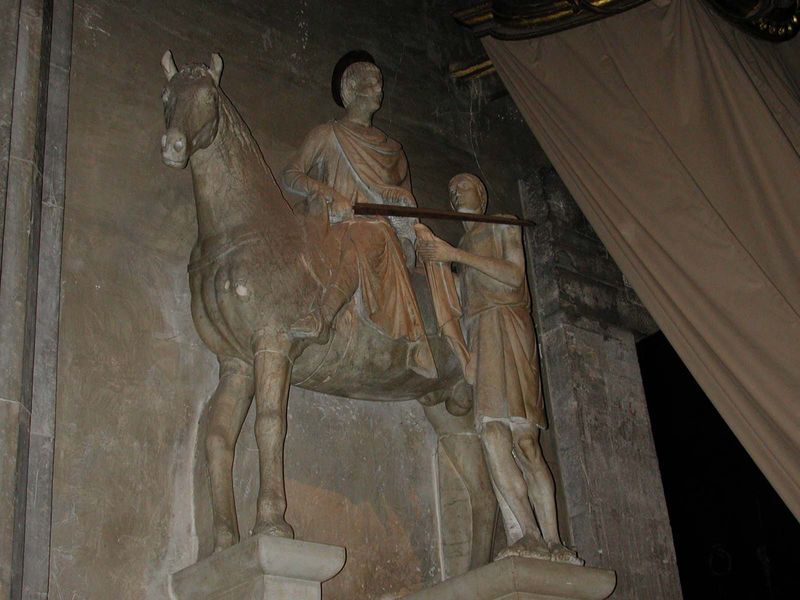
Titel: Reiterstandbild hl. Martin
Standort: Lucca, S. Martino (EU - I)
Schlagwörter: hand, mann, weiß, frau, marmor, säulen, wand, sockel, vorhang, gewand, mantel, esel, pferd, reiter, skulptur, reiten, relief, lanze, foto, fotografie, penis, antike, schwert, maultier, rom, griechenland, mannfrau, bettler, heiliger, tunika, römisch, eier, martin, st martin, figir, maulwurfperspektive